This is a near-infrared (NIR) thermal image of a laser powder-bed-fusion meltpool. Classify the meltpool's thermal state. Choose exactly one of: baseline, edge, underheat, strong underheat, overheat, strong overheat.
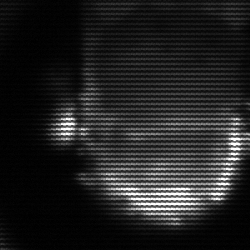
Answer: baseline